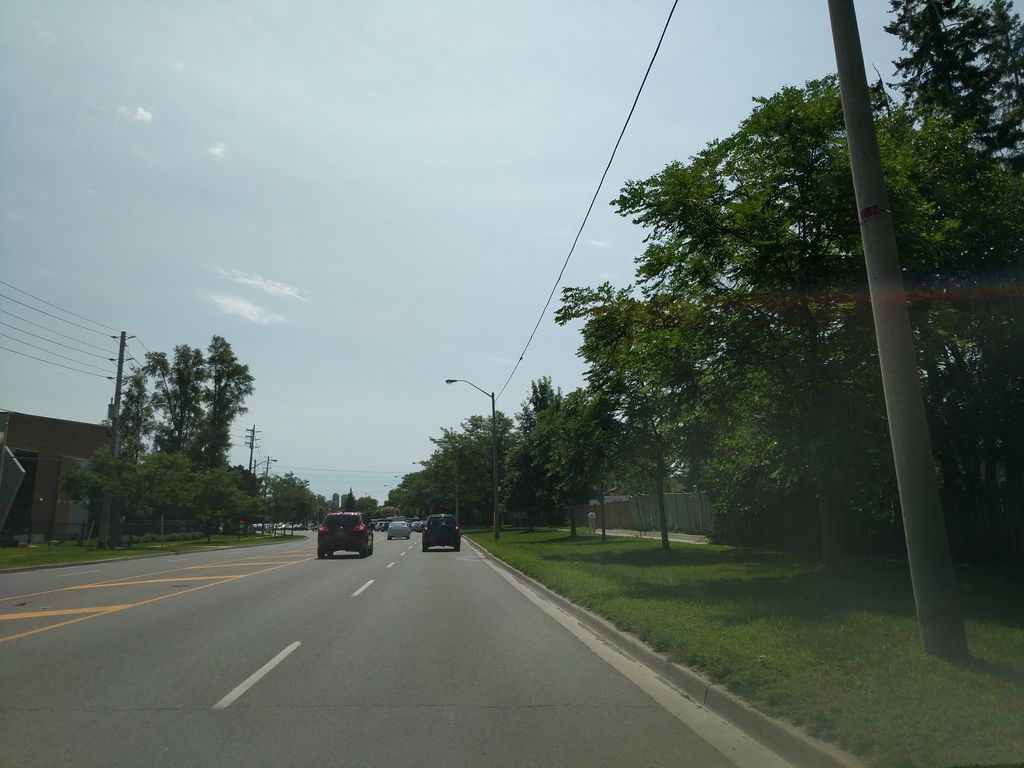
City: toronto